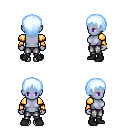
a pixel art fantasy rpg character, female body template, dark elf, purple skin, gold arm armor, metal pants, white cyan plain hairstyle, bracelets, black shoes, four views (front, back, left, right), 2x2 character sprite sheet, small pixel art, hard edges, no anti-aliasing